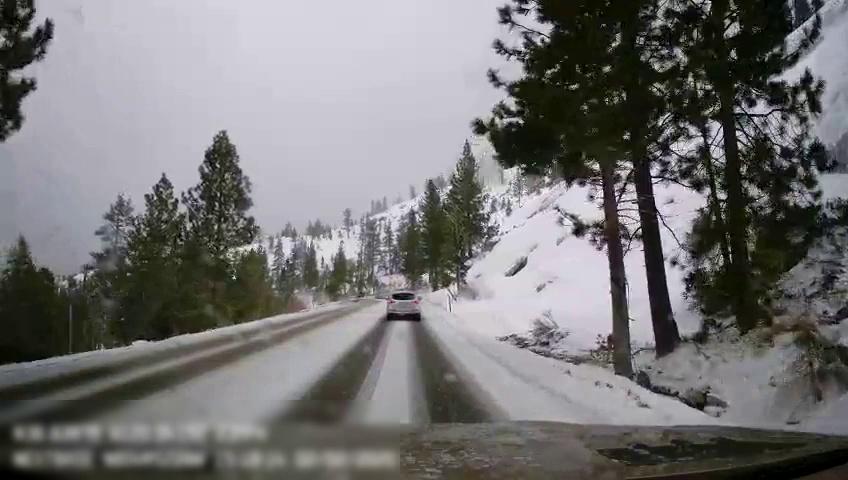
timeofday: Day
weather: Snowy
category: Drivable Space
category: Vehicles | Car